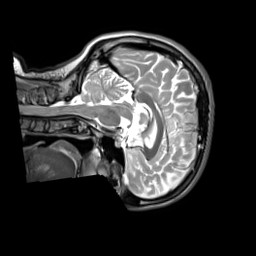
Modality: T2w
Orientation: sagittal
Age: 29
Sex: female
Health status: ill
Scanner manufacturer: siemens
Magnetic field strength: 3 T
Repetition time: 2.8 s
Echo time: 0.326 s